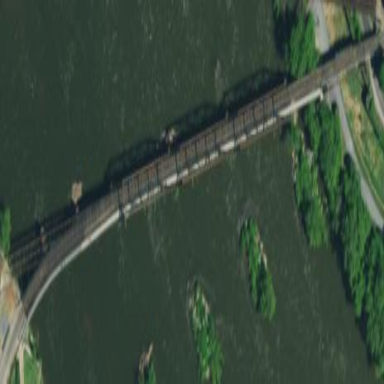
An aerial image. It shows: Man-made bridge.